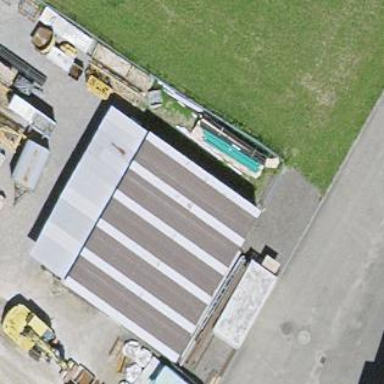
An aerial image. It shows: Warehouse.